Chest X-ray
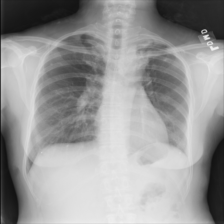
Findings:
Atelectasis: negative
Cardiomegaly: negative
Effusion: negative
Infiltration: negative
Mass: negative
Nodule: negative
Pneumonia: negative
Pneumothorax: negative
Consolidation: negative
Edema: negative
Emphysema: negative
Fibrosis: negative
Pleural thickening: positive
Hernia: negative